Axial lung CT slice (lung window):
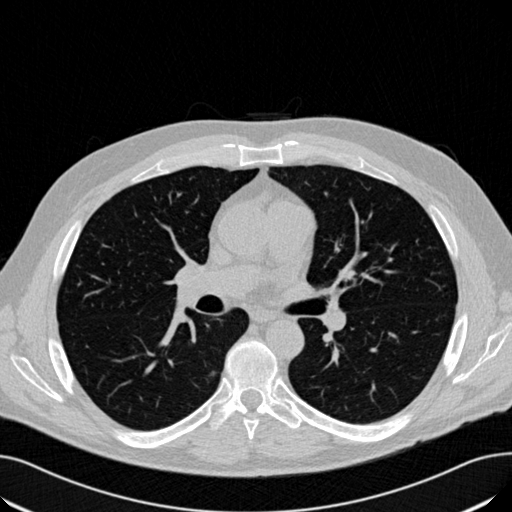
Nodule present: yes
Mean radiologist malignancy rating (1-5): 3.5